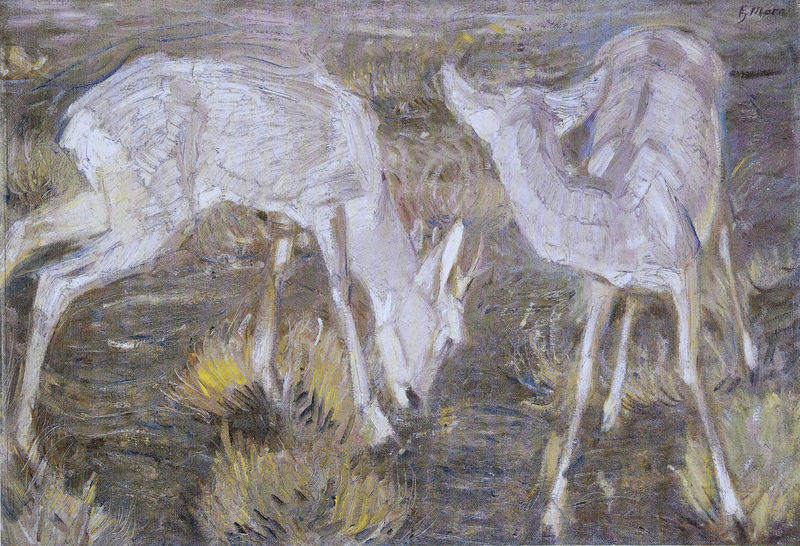
Titel: Rehe in der Dämmerung
Künstler: Franz Marc
Standort: München
Institution: Städtische Galerie im Lenbachhaus
Schlagwörter: blau, gemälde, kopf, körper, weiß, gelb, grün, impressionismus, bewegung, blumen, braun, grau, hell, köpfe, lampe, mund, ohr, rücken, schwarz, gras, rasen, tier, tiere, wiese, beige, malerei, jung, blass, hals, porträt, spiegel, öl, erde, gräser, natur, weide, busch, pastos, boden, auge, kind, pflanzen, ohren, rosa, kinder, reiter, stilleben, beine, fell, huf, hufe, bein, wellen, zwei, studie, jungen, trocken, abstrakt, farben, modern, farbe, lila, violett, grasen, monochrom, linien, herbst, baby, ölgemälde, wild, essen, duktus, maler, malerin, bauch, ölfarbe, ölfarben, dünn, steppe, grass, abgewandt, weiden, linie, erdboden, hinten, grasbüschel, ölmalerei, pinselstrich, franz, wachs, hirsch, kitz, läufe, reh, rehe, rehkitz, schnauze, fressen, pinselstriche, büschel, hörner, geweih, drehung, tiermalerei, bock, äsen, blauer reiter, weise, seele, eins, grazil, blauer, junges, franz marc, marc, eide, hören, kitze, kitzt, kize, rehkids, rehkits, rehkitze, rehkiz, umdrehene, wendung, wiesew, wittern, umdrehen, dreht, 2, malereei